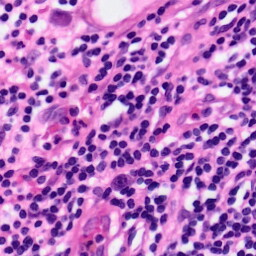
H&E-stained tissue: Pancreatic